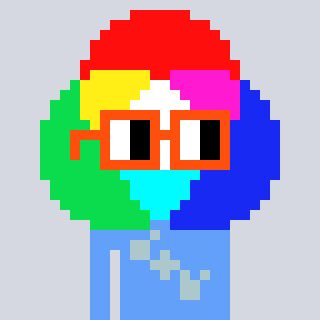
a pixel art character with square orange glasses, a color circle-shaped head and a blue-colored body on a cool background